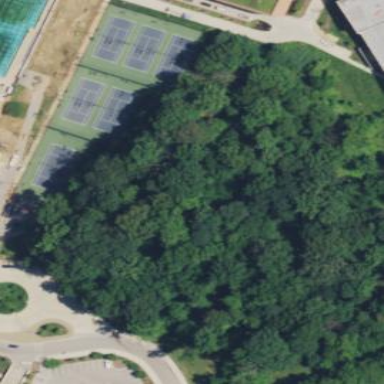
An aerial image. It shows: Paved tennis court on leisure land.